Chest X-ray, PA view. Patient: 48 years old, sex F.
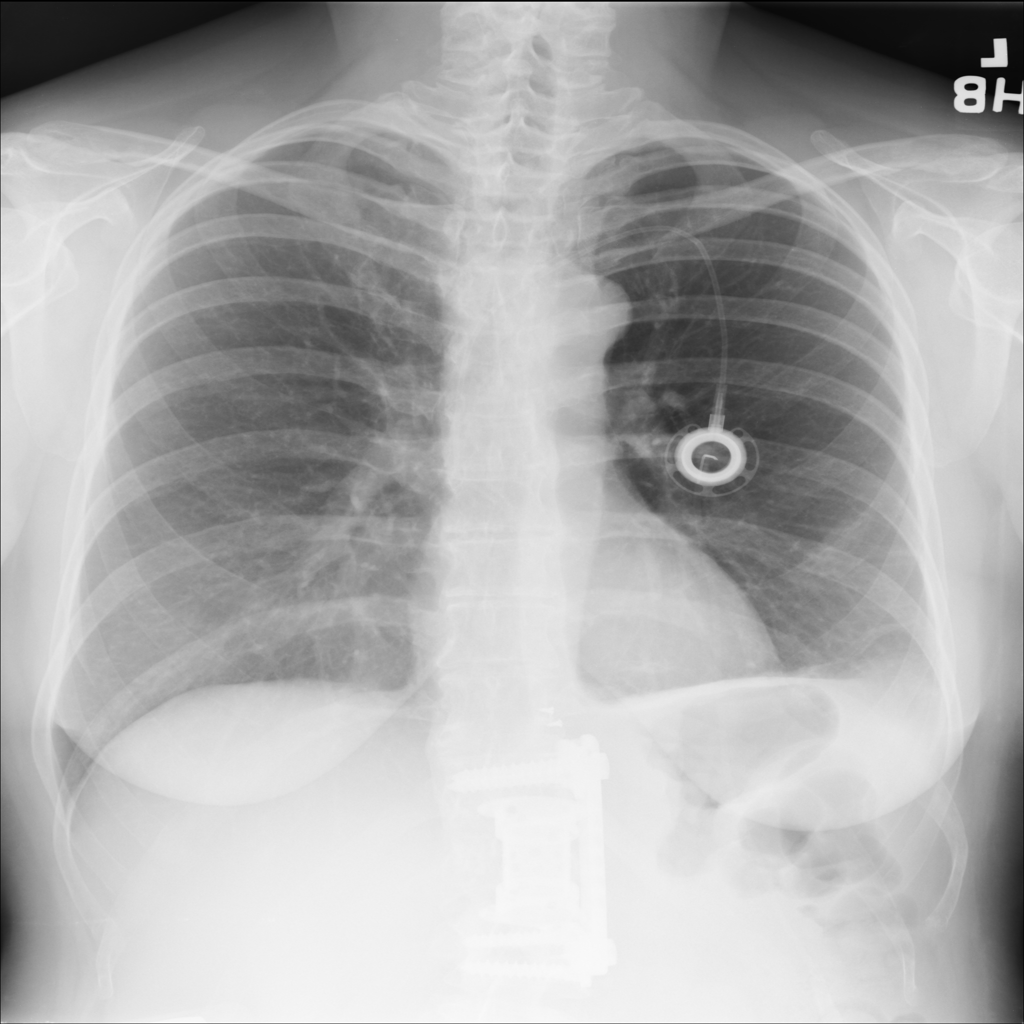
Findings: No Finding